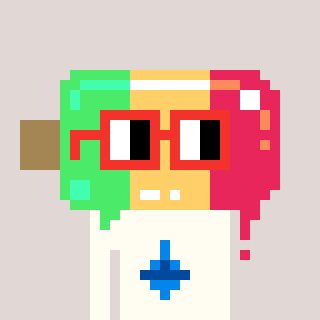
a pixel art character with square red glasses, a icepop-shaped head and a grayscale-colored body on a warm background